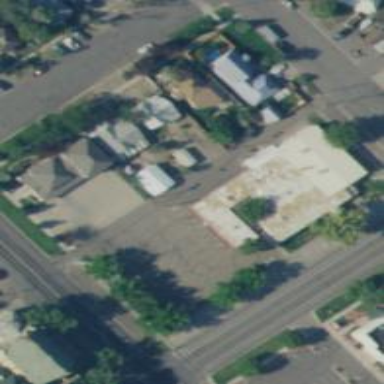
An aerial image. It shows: Clinic building.